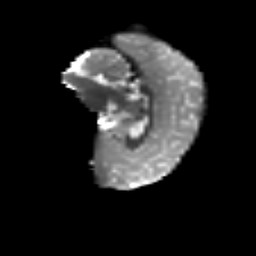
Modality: T2w
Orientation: sagittal
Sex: male
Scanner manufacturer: siemens
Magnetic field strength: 3 T
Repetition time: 5 s
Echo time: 0.071 s